Current action and preconditions to check: trajectory_clear

Your task: For each precondition in the list above, predict whether it will hold at this action.

Consider the current scene as observed from the mobile robot's camera, and analyze the predicted future states of all dynamic agents (e.g., people, animals, vehicles, or any moving entities) within the NEXT SECOND.

IMPORTANT: Only answer "very likely" if you are absolutely certain—based on strong, clear evidence—that a dynamic agent will violate the precondition in the predicted future state. Do NOT answer "very likely" for unlikely, ambiguous, or low-probability risks.

Ask yourself for each precondition: Is there a high probability, with clear and convincing evidence, that the predicted future states of any dynamic agent will interfere with the predicted future state of the currently executing action within the NEXT SECOND, causing that precondition to fail?

Assess the risk level based on these predictions. Use "likely" or "very likely" if motions create a clear risk of interference.

Use "neutral" or "improbable" if agents are nearby but their predicted paths are clearly diverging or non-conflicting.

Failure Risk Categories: "very improbable", "improbable", "neutral", "likely", "very likely"

Answer Format: Output ONLY the probability_of_failure value from these categories: "very improbable", "improbable", "neutral", "likely", "very likely"

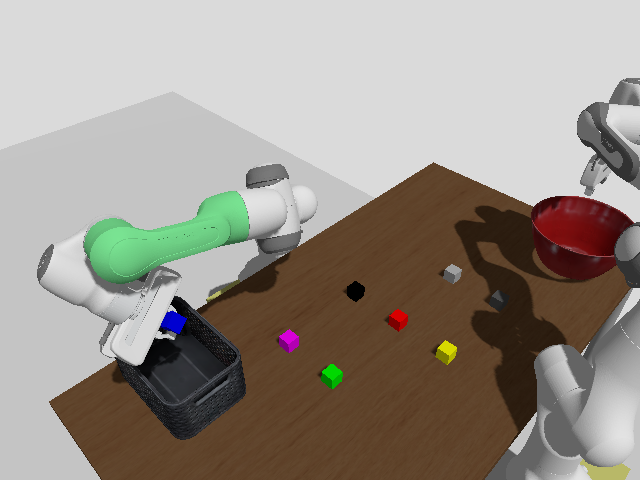

Answer: very improbable